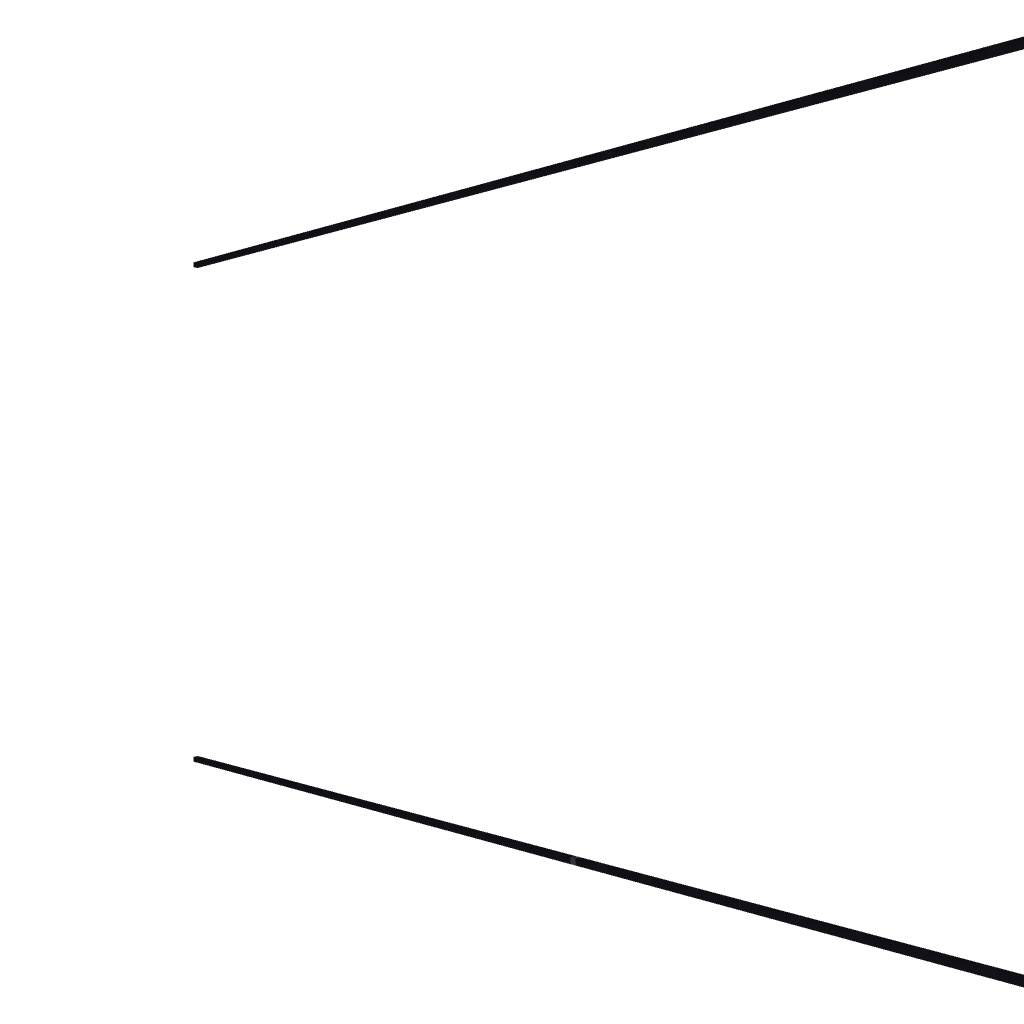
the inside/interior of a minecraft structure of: Minecraft Creeper Man